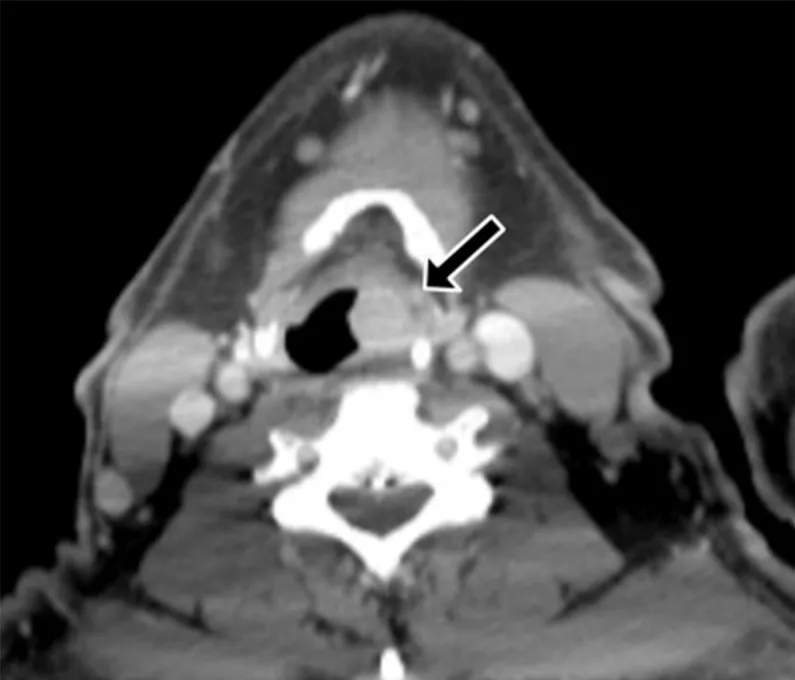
Axial CT image demonstrating a well-defined enhanced nodule (black arrow) in the left pyriform sinus.
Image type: radiology (ct)